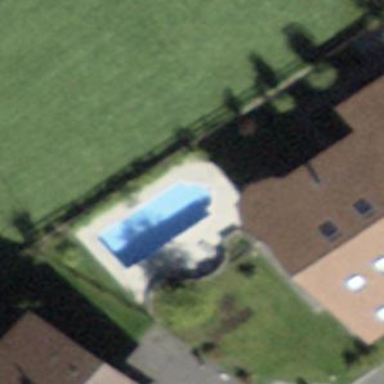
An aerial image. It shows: Swimming pool located in leisure land.